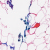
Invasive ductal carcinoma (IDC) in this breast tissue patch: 0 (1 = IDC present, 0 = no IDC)